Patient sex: M
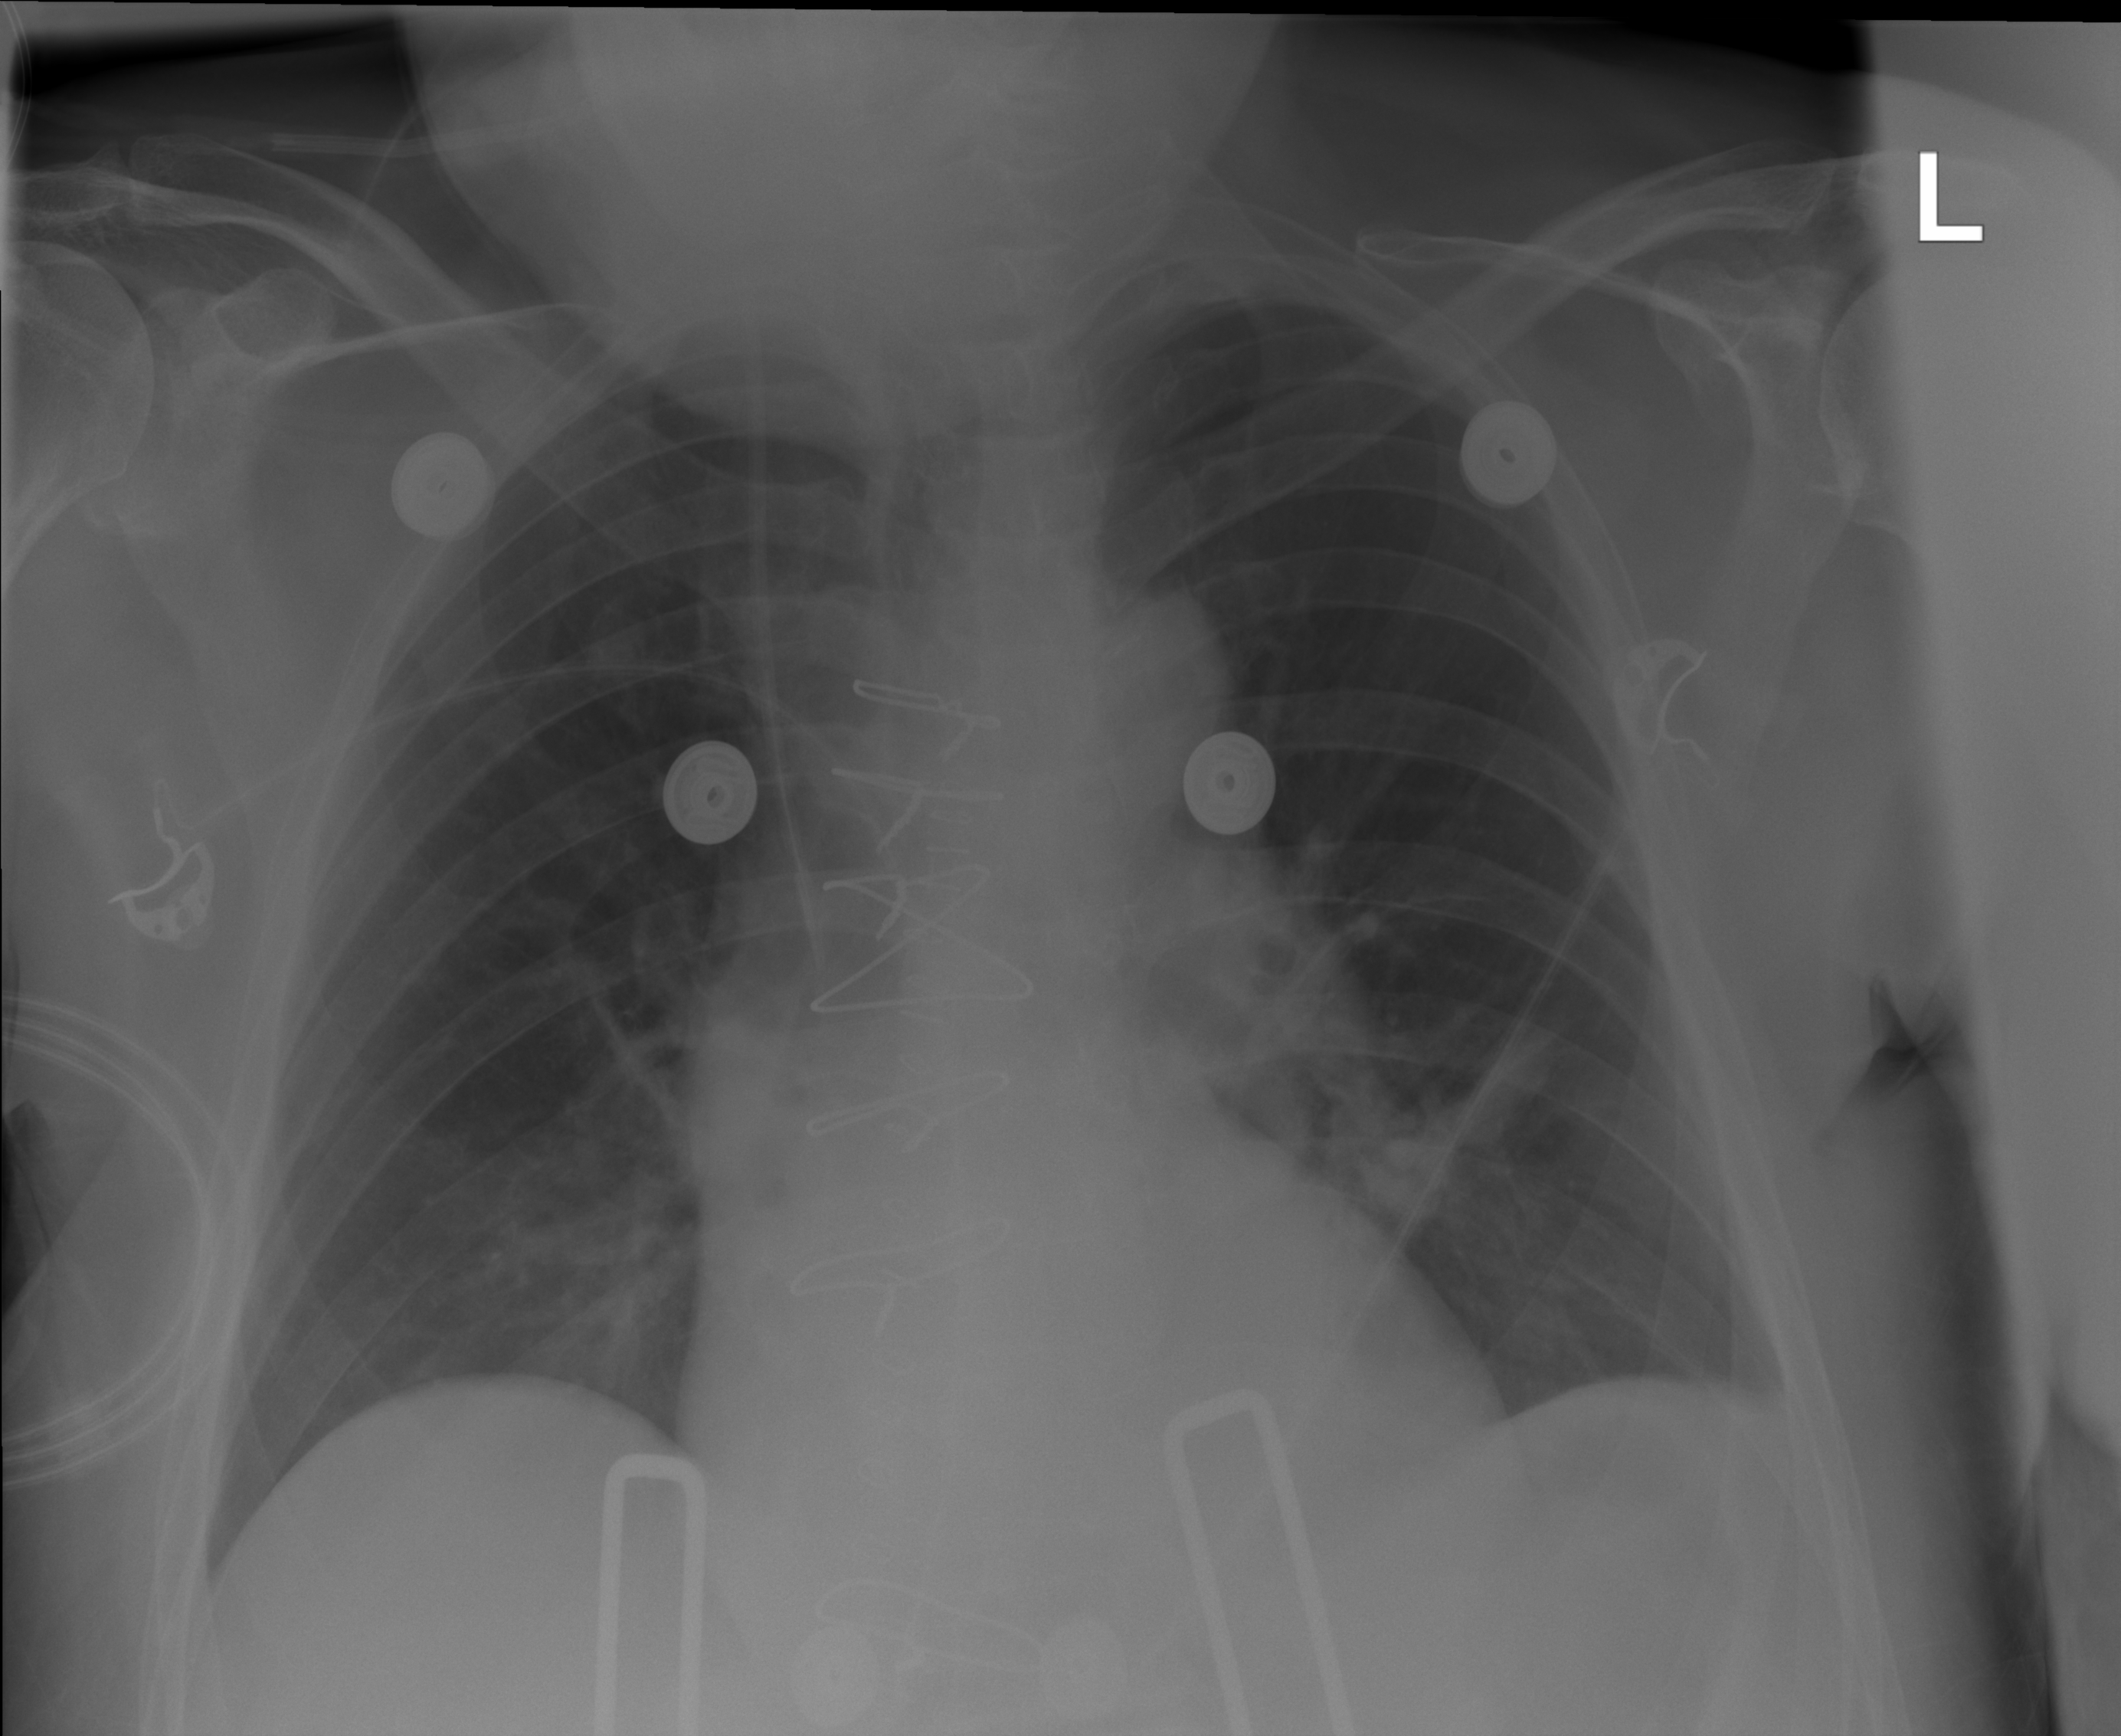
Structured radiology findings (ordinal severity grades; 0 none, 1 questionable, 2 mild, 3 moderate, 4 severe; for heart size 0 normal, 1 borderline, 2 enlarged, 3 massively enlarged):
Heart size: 0
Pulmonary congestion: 0
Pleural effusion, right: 0
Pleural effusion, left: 1
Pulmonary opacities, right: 1
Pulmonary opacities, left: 2
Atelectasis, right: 0
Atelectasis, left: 2